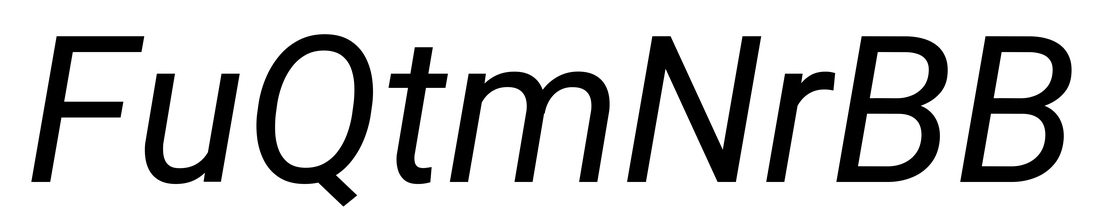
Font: Roboto-Italic_Italic